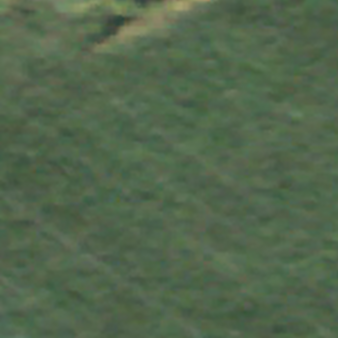
Label: other